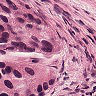
Metastatic tissue present: yes